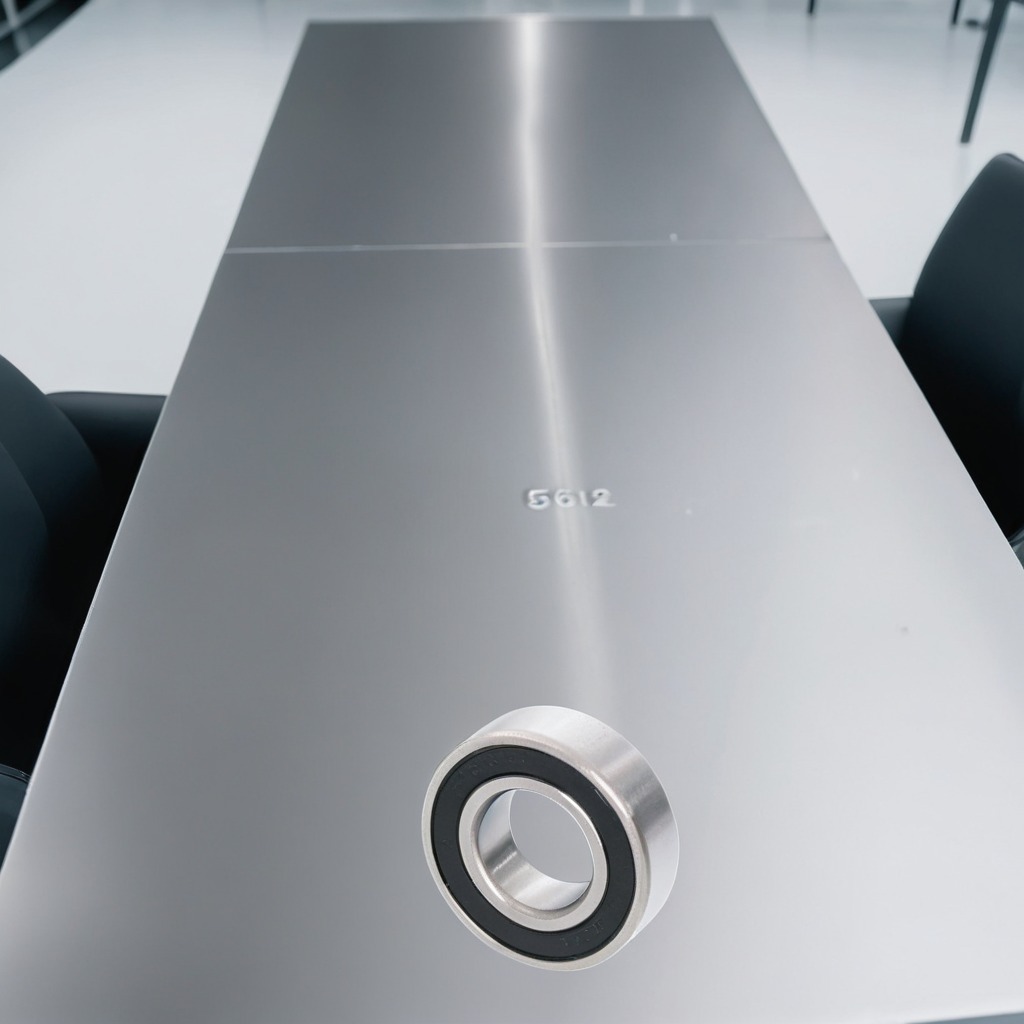
A metal ball bearing lies on the stainless steel table.